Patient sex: M
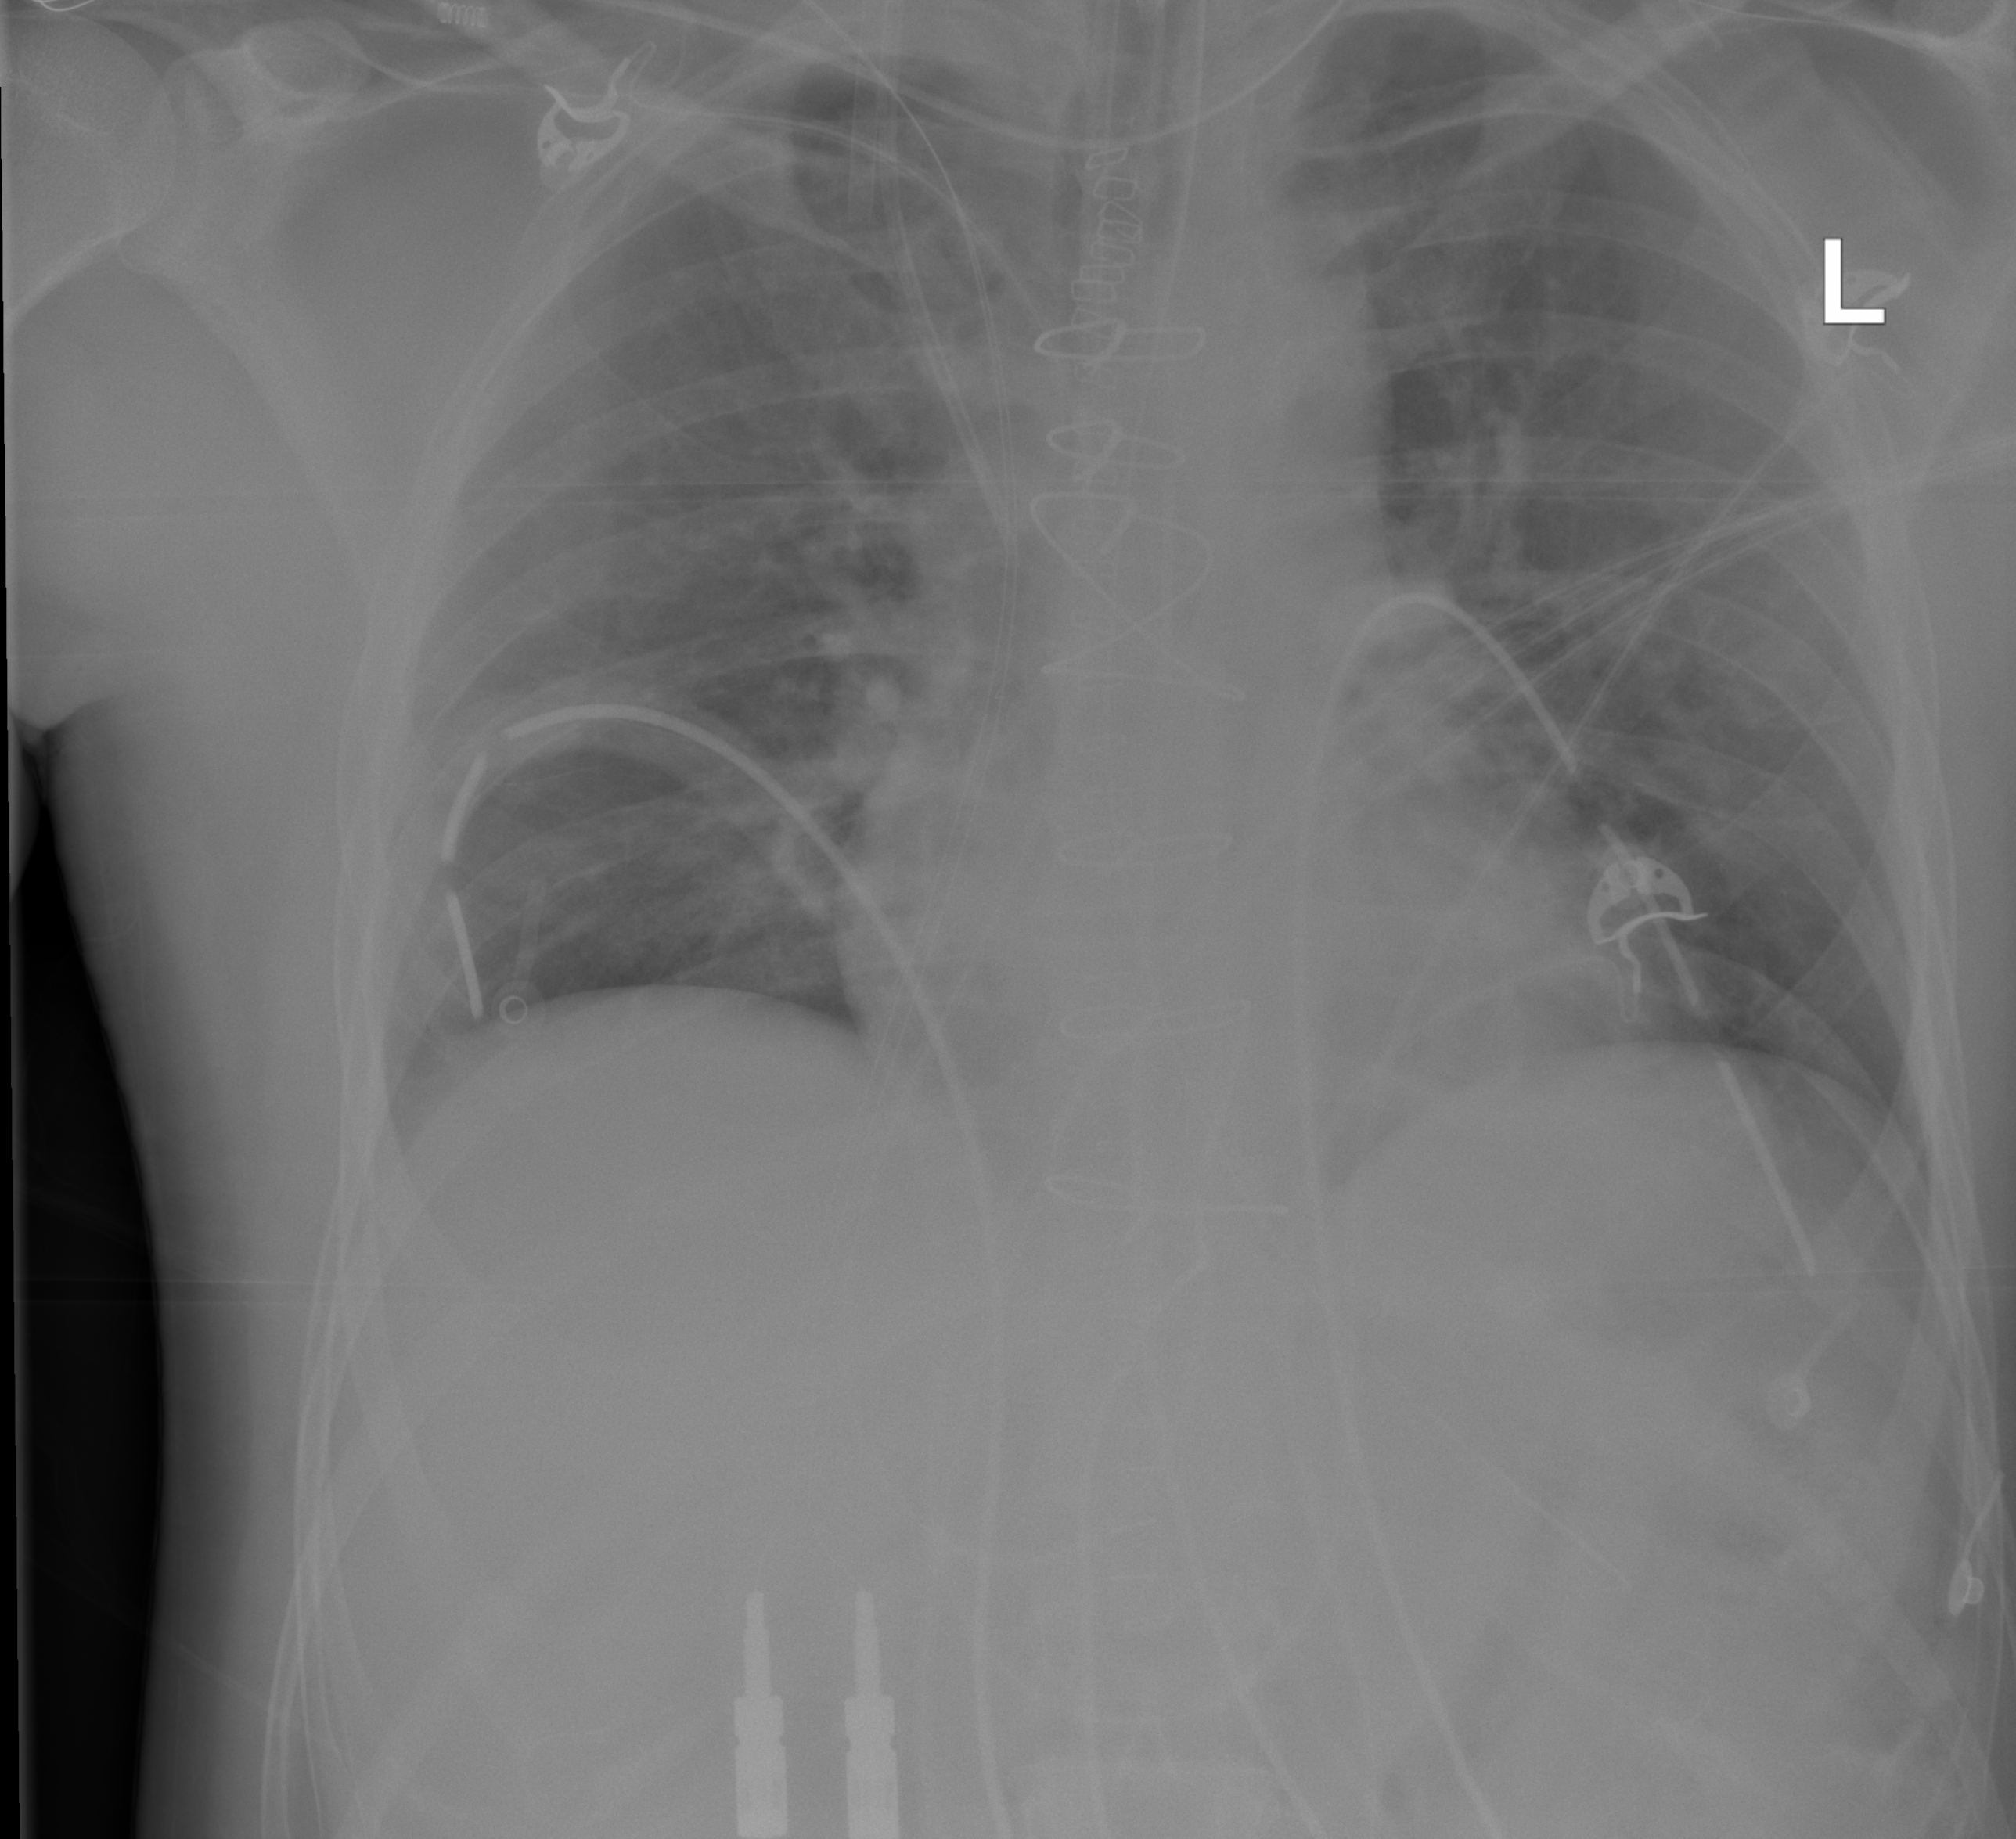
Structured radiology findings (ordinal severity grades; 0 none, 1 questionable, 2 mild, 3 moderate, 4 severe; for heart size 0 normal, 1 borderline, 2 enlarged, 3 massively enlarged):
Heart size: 2
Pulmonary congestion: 0
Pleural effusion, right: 2
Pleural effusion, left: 0
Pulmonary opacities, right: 0
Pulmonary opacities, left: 0
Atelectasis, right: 2
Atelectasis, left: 2